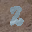
Label: 2